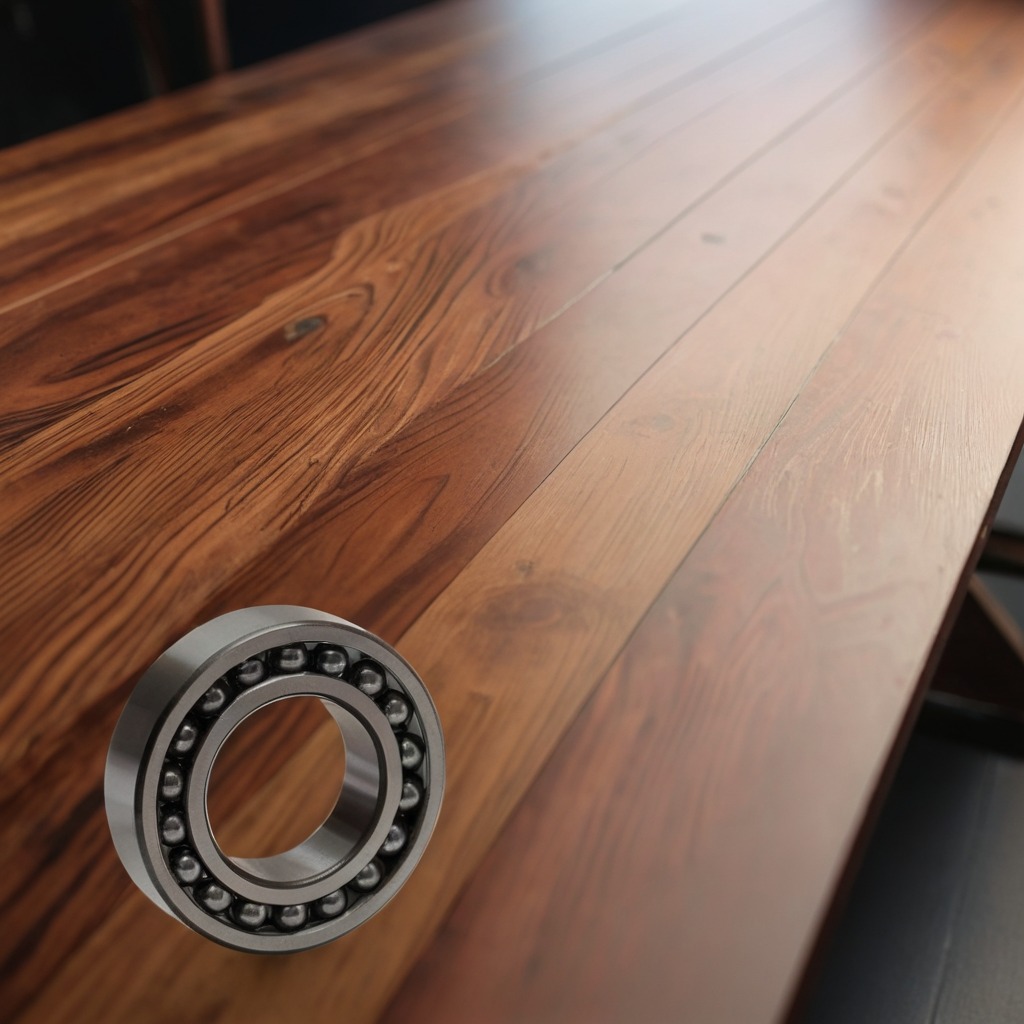
A metal ball bearing is lying on the wooden table.